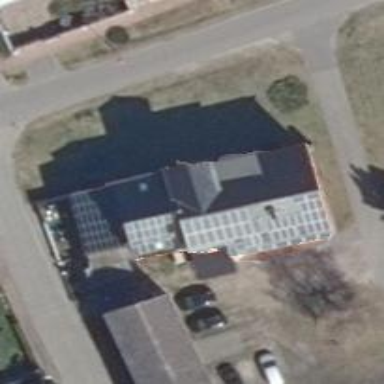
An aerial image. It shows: Building.